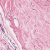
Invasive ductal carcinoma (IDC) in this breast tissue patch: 0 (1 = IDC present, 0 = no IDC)